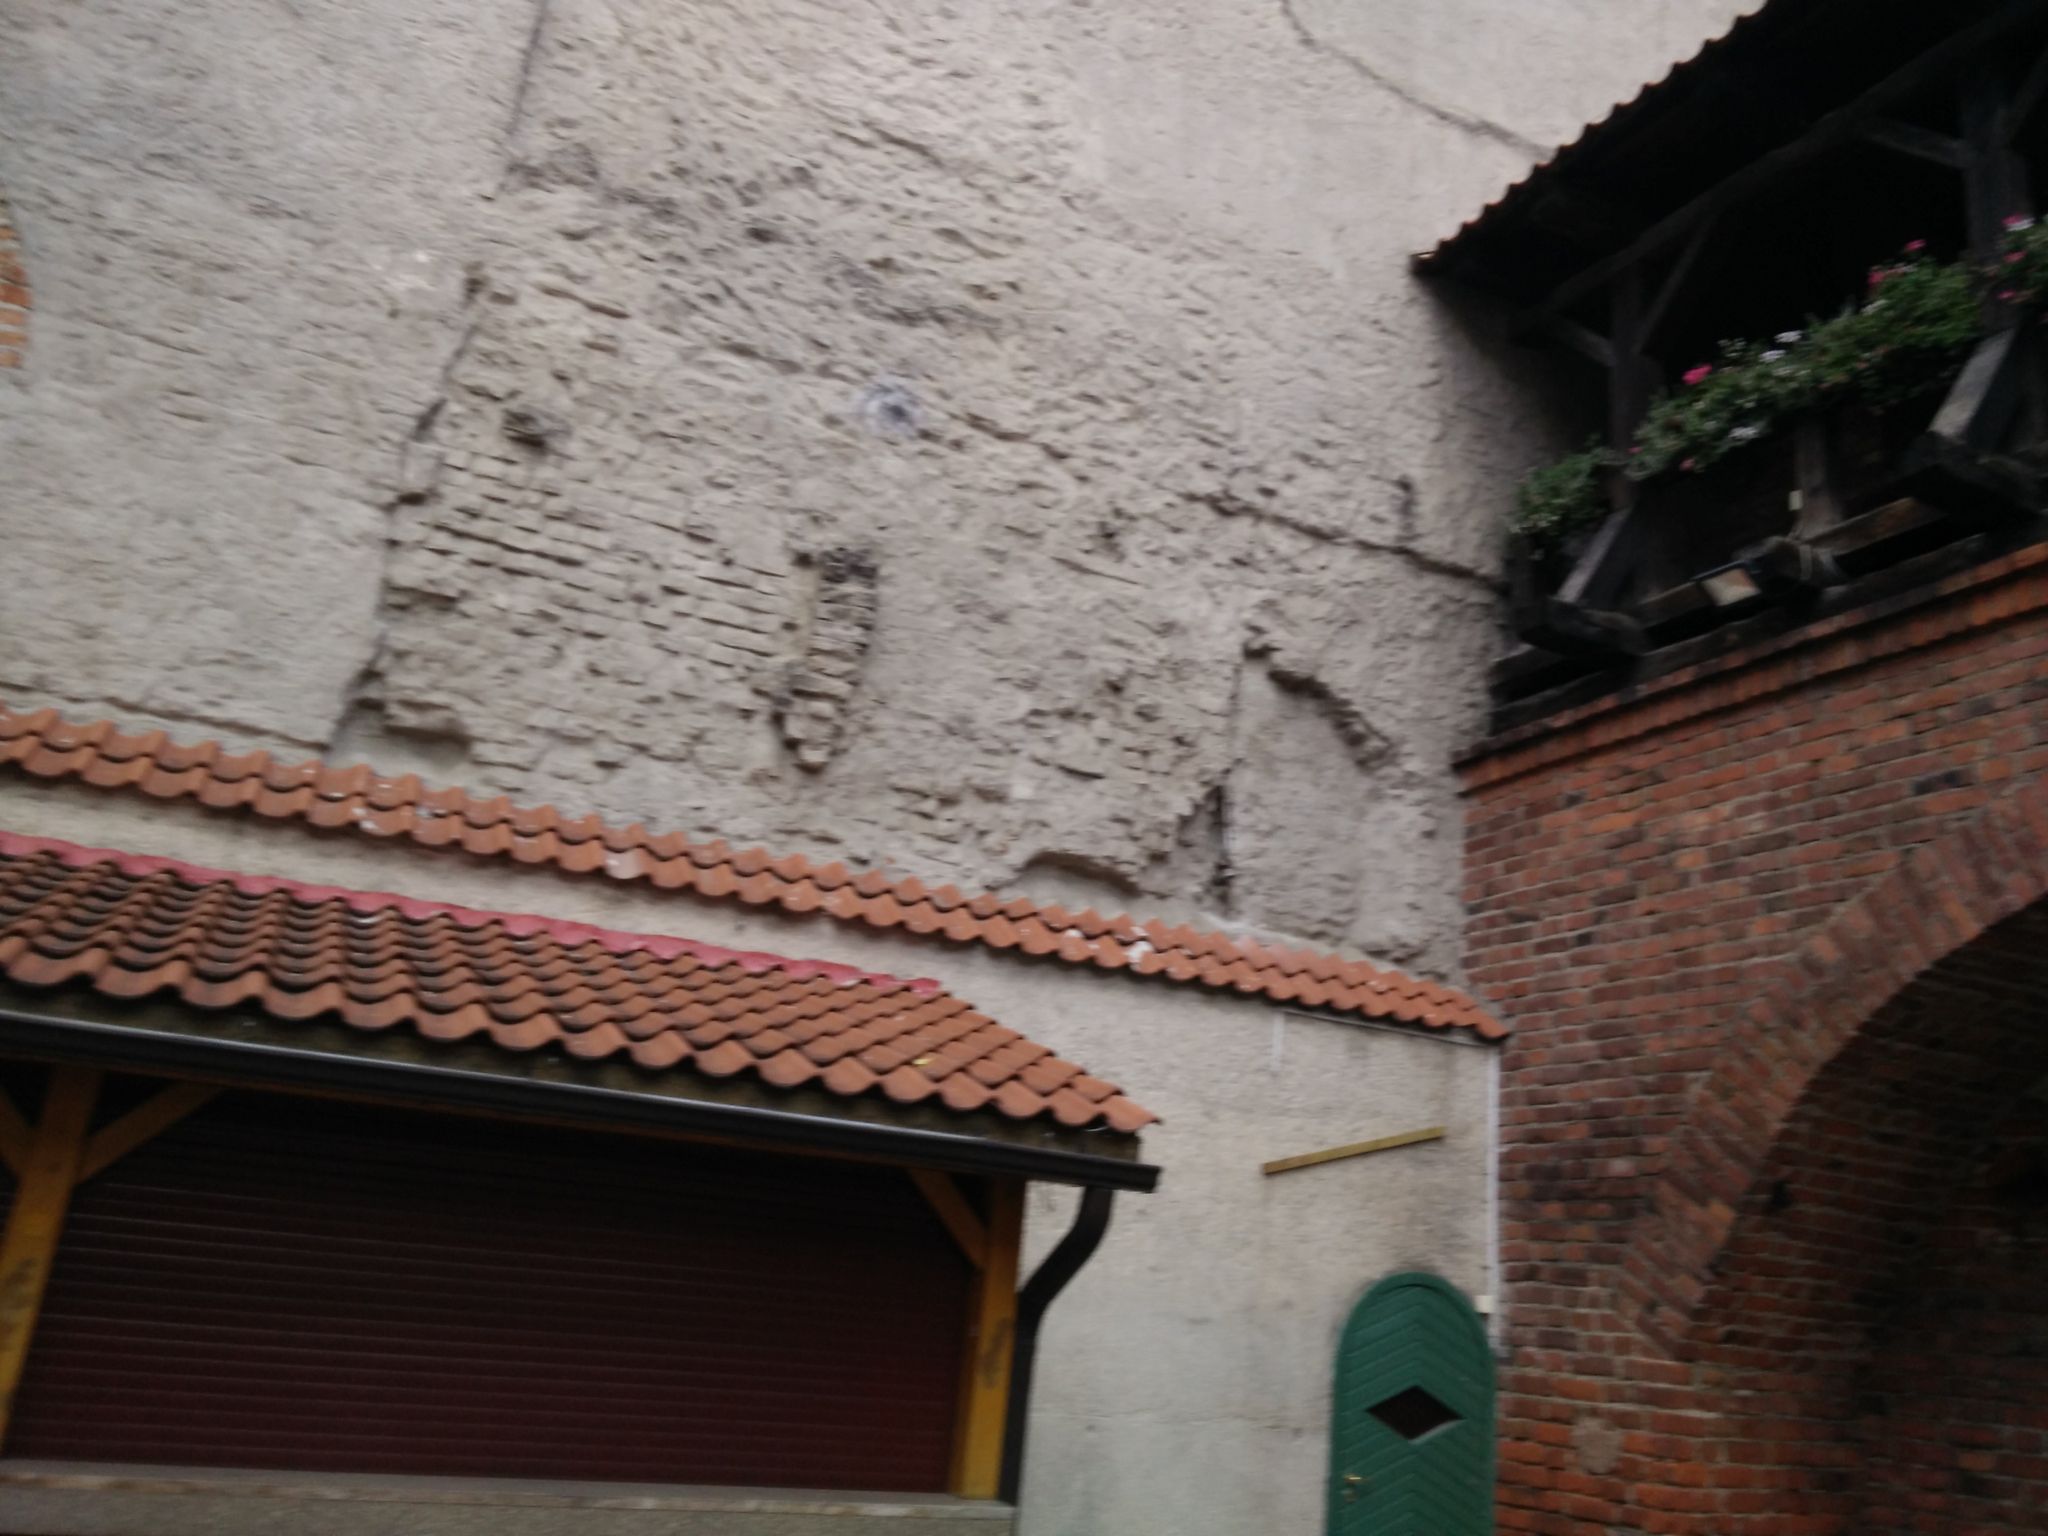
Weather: snowy
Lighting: day
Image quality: good
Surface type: walking surface
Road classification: footway, pedestrian, living_street
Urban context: urban centre
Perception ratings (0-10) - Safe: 3.53, Lively: 8.68, Beautiful: 4.06, Boring: 6.23, Depressing: 5.1, Wealthy: 1.19